The image is a continuous-wavelet scalogram (time versus scale) of a rotating-machine vibration signal. Diagnose the rotating machine from this image, choosing from: normal, misalignment, unbalance, looseness.
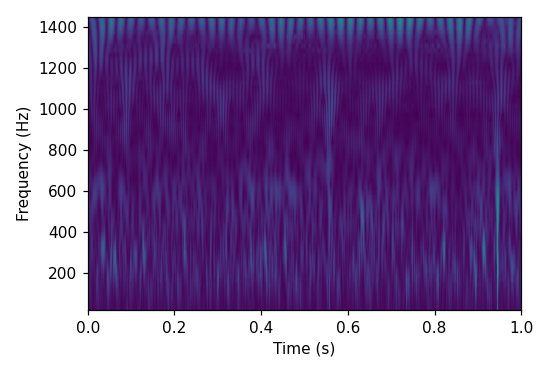
Answer: unbalance